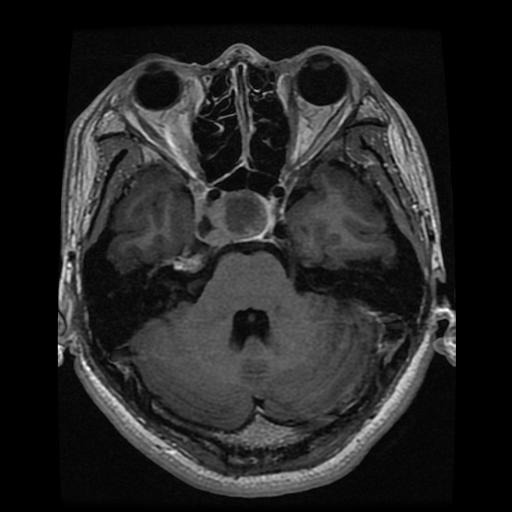
Label: pituitary